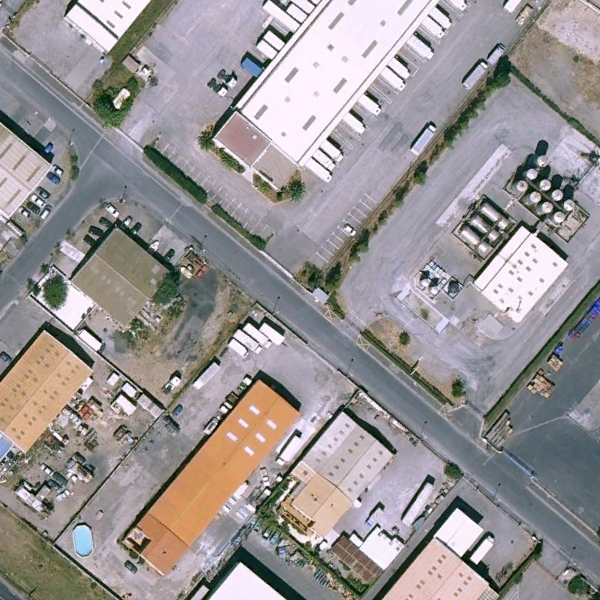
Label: Industrial